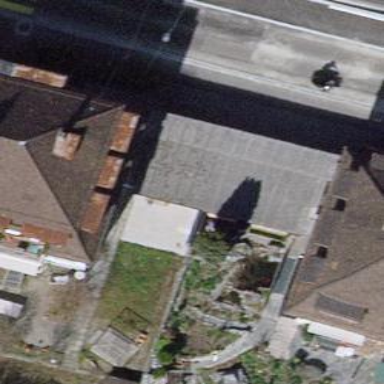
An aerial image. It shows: Group of garages.